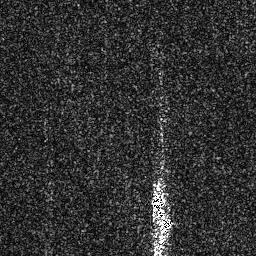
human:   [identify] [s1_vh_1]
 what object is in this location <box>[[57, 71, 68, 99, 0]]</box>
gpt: <ref>1 large ship at the bottom</ref>